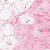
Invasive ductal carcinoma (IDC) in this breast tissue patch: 0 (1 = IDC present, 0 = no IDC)